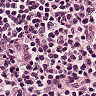
Metastatic tissue present: no